Aerial crown-view tile of a tropical tree (Barro Colorado Island, Panama), acquired 20240716:
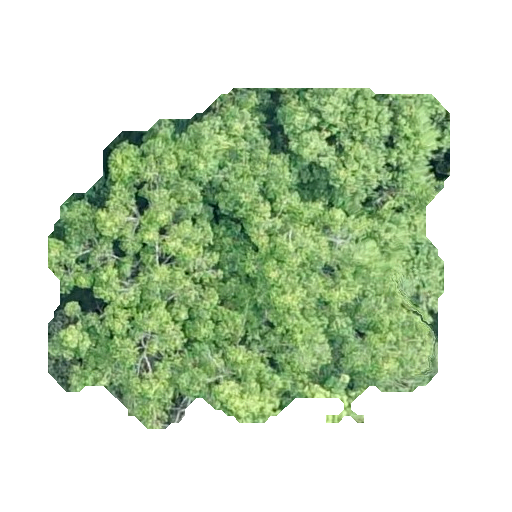
Species: Guatteria lucens
GBIF accepted scientific name: Guatteria lucens
Crown area: 172.676 m²